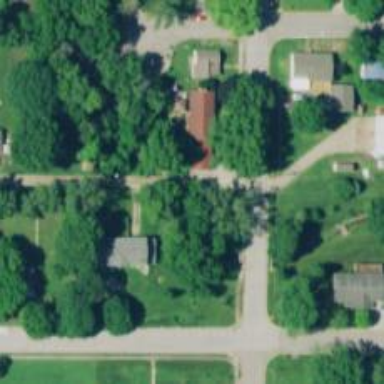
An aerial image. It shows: Alley classified as service road.